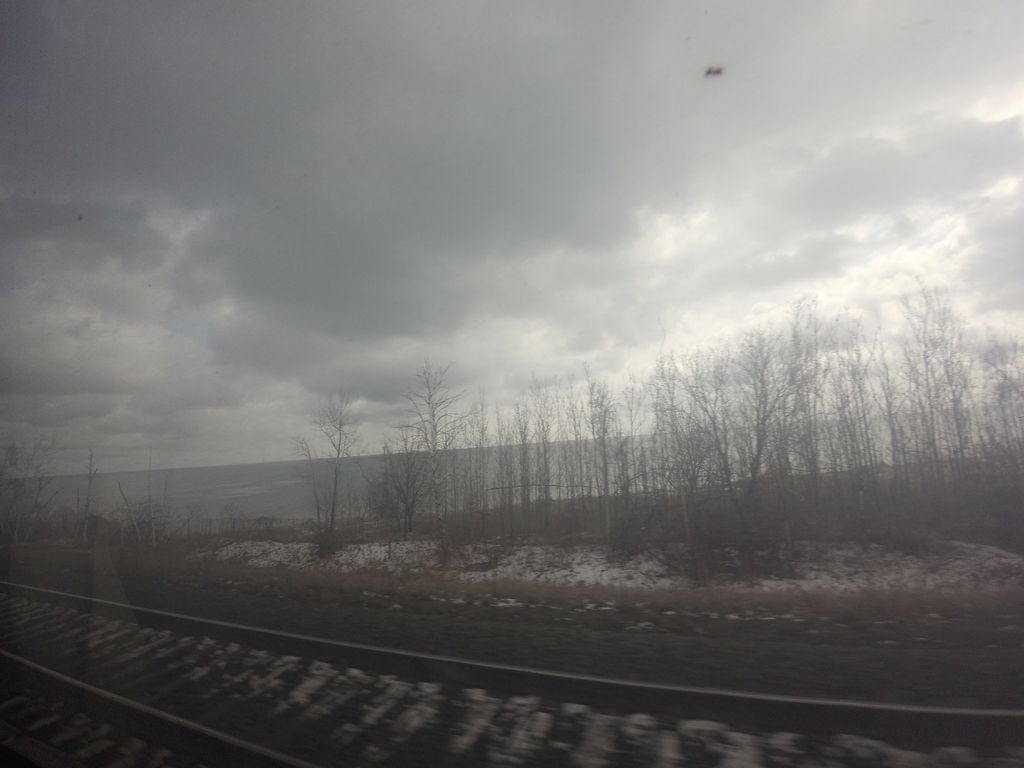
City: toronto